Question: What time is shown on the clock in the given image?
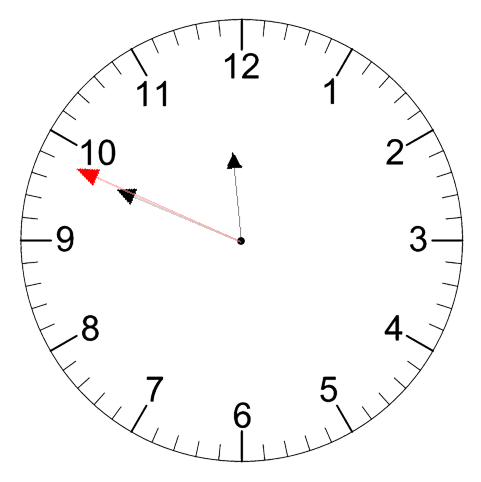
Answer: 11:48:49